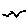
Label: bird